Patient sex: M
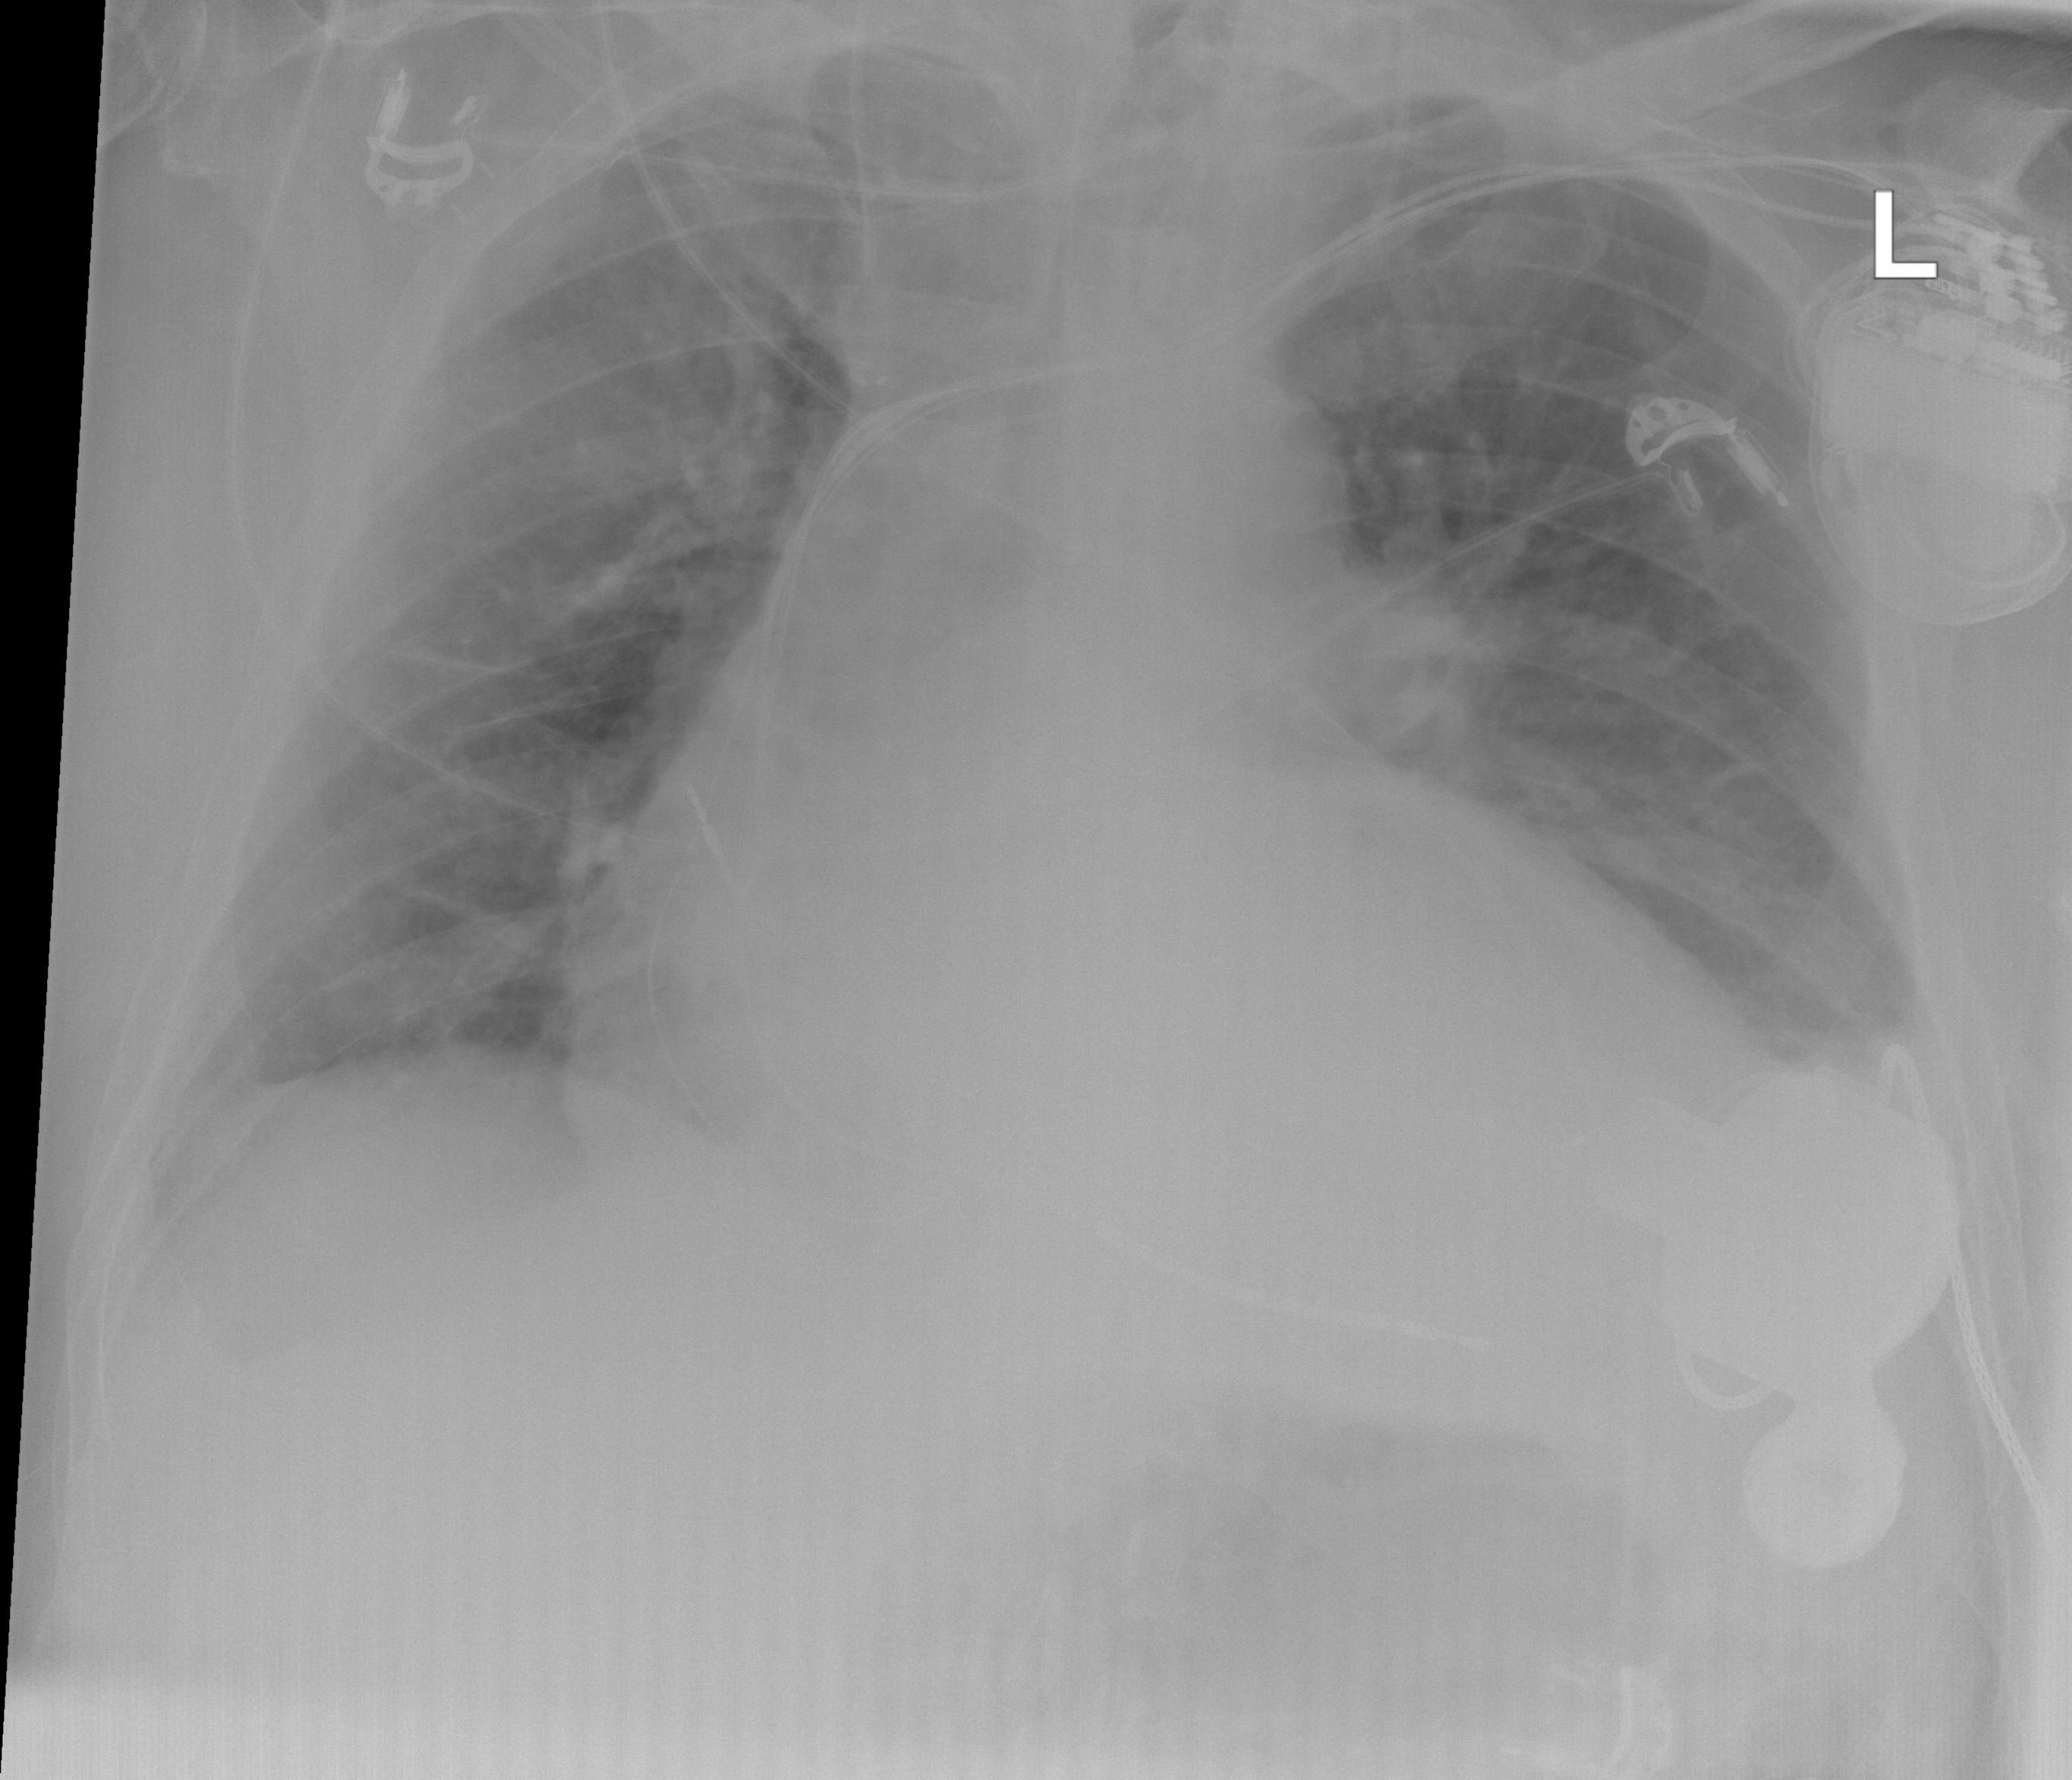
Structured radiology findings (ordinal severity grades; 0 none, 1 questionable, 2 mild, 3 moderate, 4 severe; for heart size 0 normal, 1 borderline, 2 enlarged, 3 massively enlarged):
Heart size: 3
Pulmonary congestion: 2
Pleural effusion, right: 2
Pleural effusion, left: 2
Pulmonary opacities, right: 2
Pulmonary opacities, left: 2
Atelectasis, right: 2
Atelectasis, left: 2